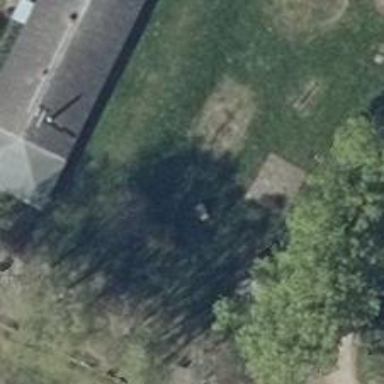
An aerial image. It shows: Barbecue facility.